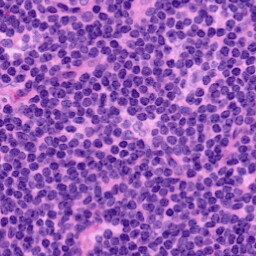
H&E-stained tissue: LymphNode